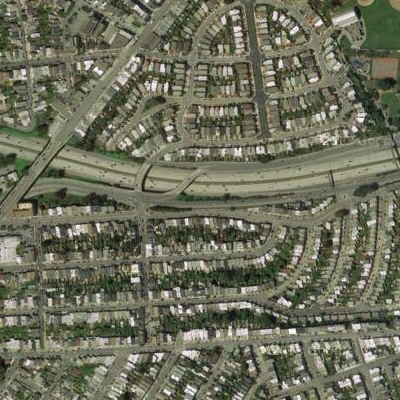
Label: fResident